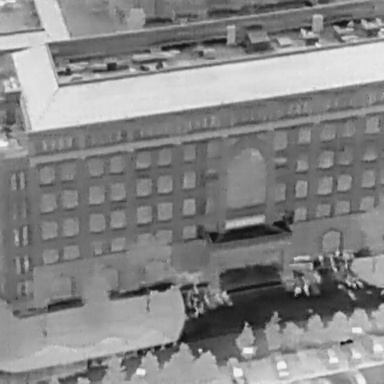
There are 20 Bicycles in the infrared image.